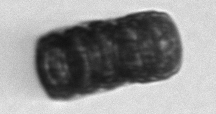
Label: Paralia_sulcata